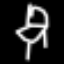
Label: chair